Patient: sex F, age 55
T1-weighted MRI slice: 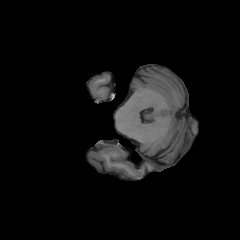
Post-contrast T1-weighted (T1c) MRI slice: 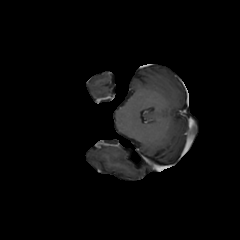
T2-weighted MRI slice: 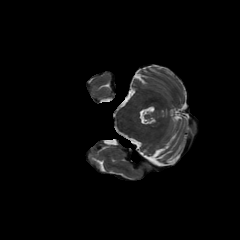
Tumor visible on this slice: no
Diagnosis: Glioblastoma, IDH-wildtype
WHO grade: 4